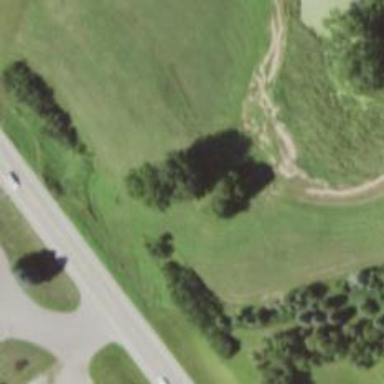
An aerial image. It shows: Disc golf basket.